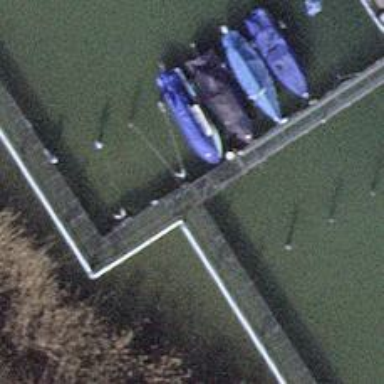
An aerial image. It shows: Man-made pier.